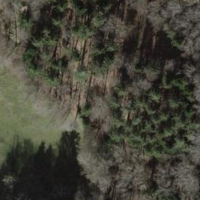
EUNIS habitat code: 41
Species observed at this site:
Rana temporaria